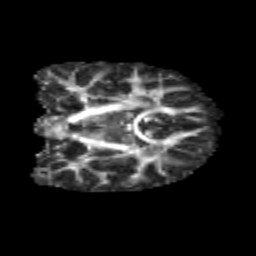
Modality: FA
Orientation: coronal
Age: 9
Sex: female
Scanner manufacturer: siemens
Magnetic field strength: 3 T
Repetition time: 3.8 s
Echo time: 0.07 s